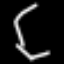
Label: octagon